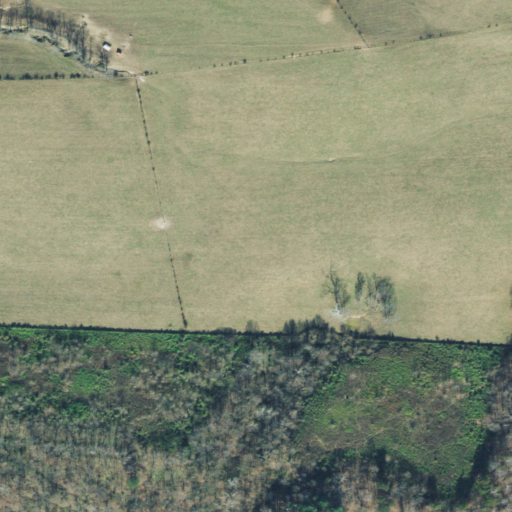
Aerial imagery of mountain in Ohio named Lair Hill containing pasture, deciduous forest, and mixed forest